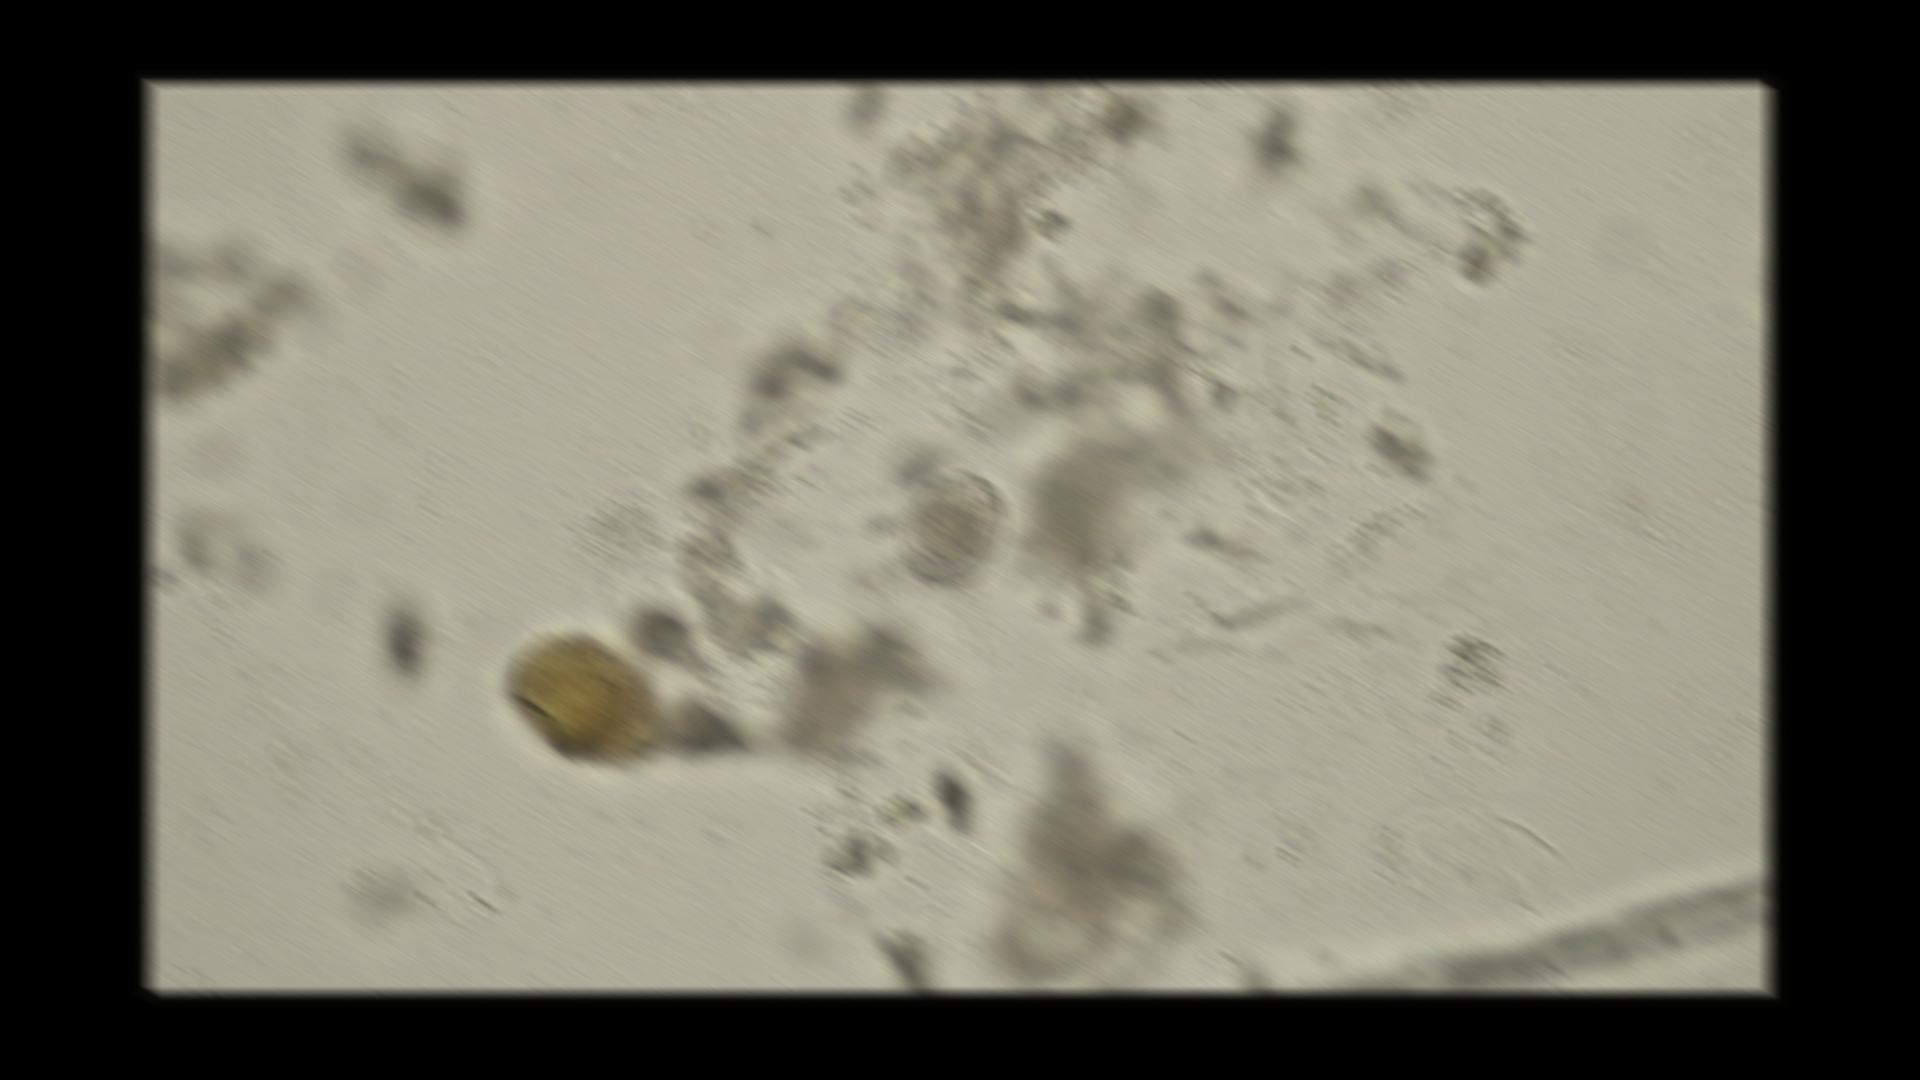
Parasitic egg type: Hymenolepis nana